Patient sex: M
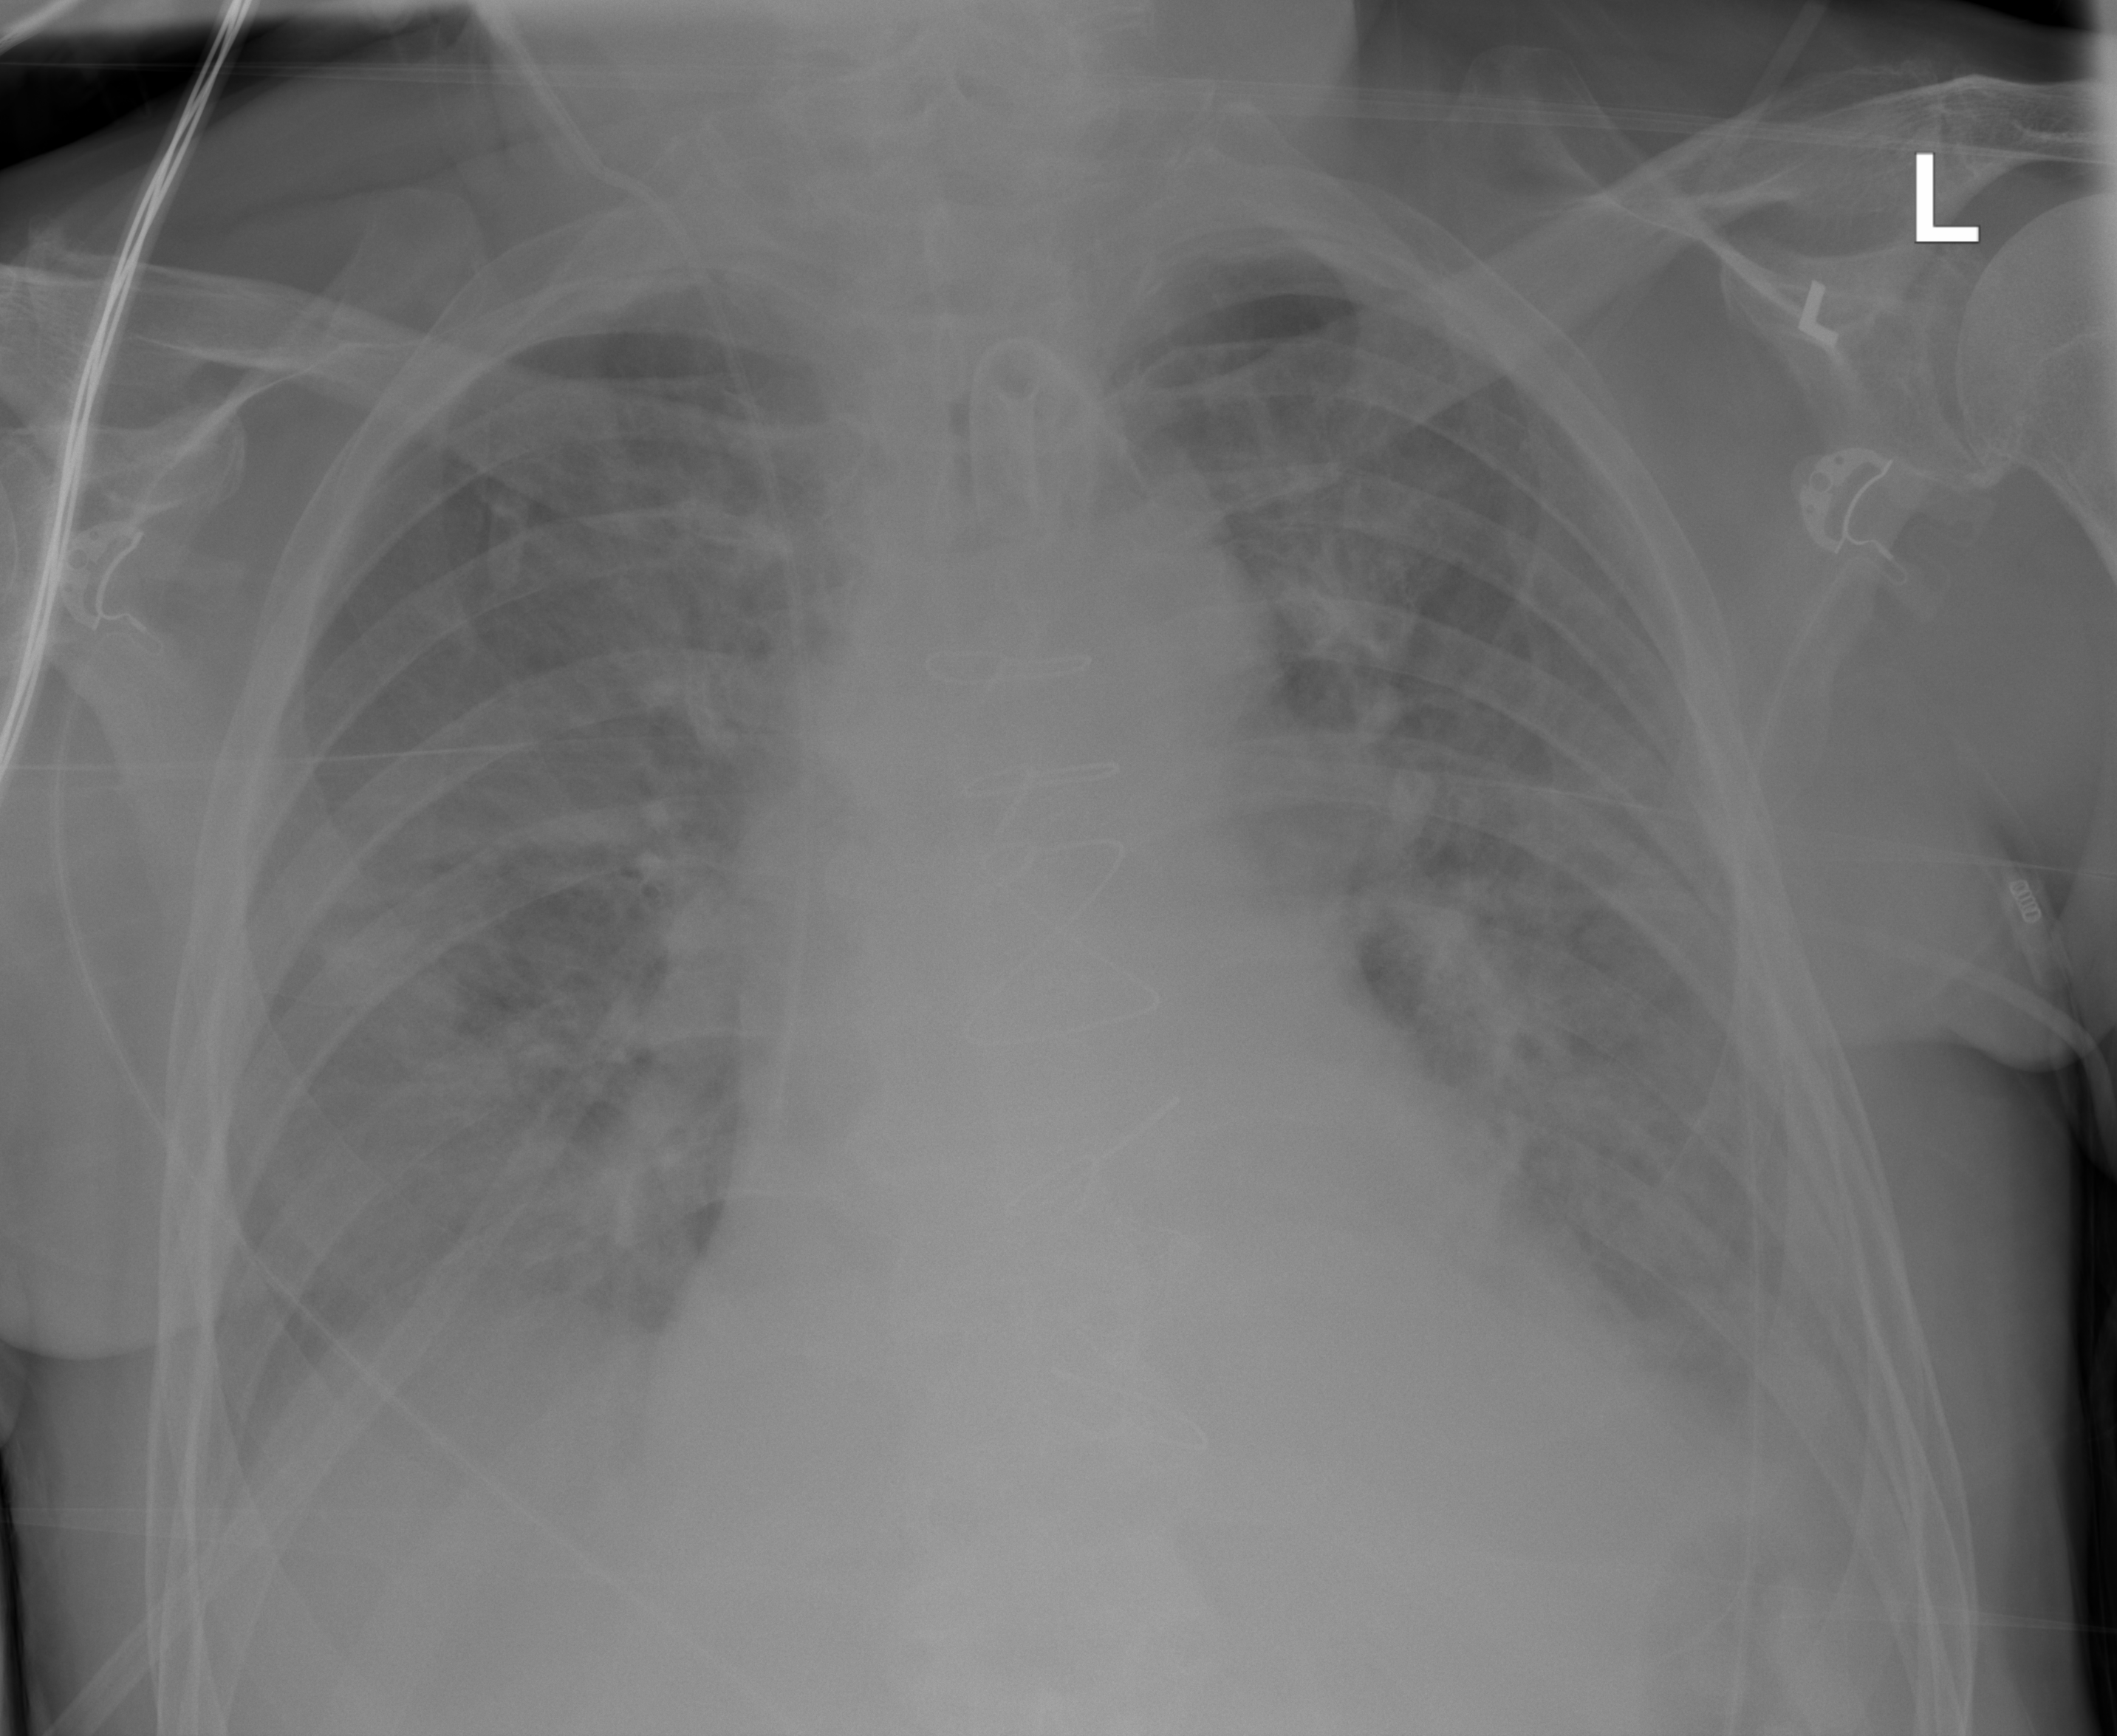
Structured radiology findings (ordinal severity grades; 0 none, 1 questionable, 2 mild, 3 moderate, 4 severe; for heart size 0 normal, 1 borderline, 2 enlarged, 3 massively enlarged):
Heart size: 2
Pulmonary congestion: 2
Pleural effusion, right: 0
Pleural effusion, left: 2
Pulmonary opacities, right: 3
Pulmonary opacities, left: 2
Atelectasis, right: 2
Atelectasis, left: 2